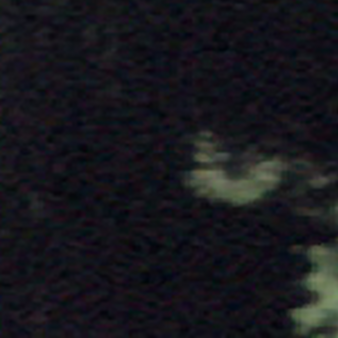
Label: other